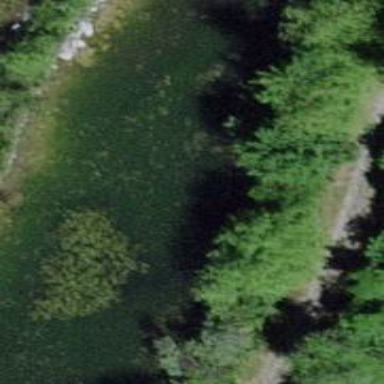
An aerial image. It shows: Pond with natural water.